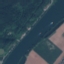
Label: River